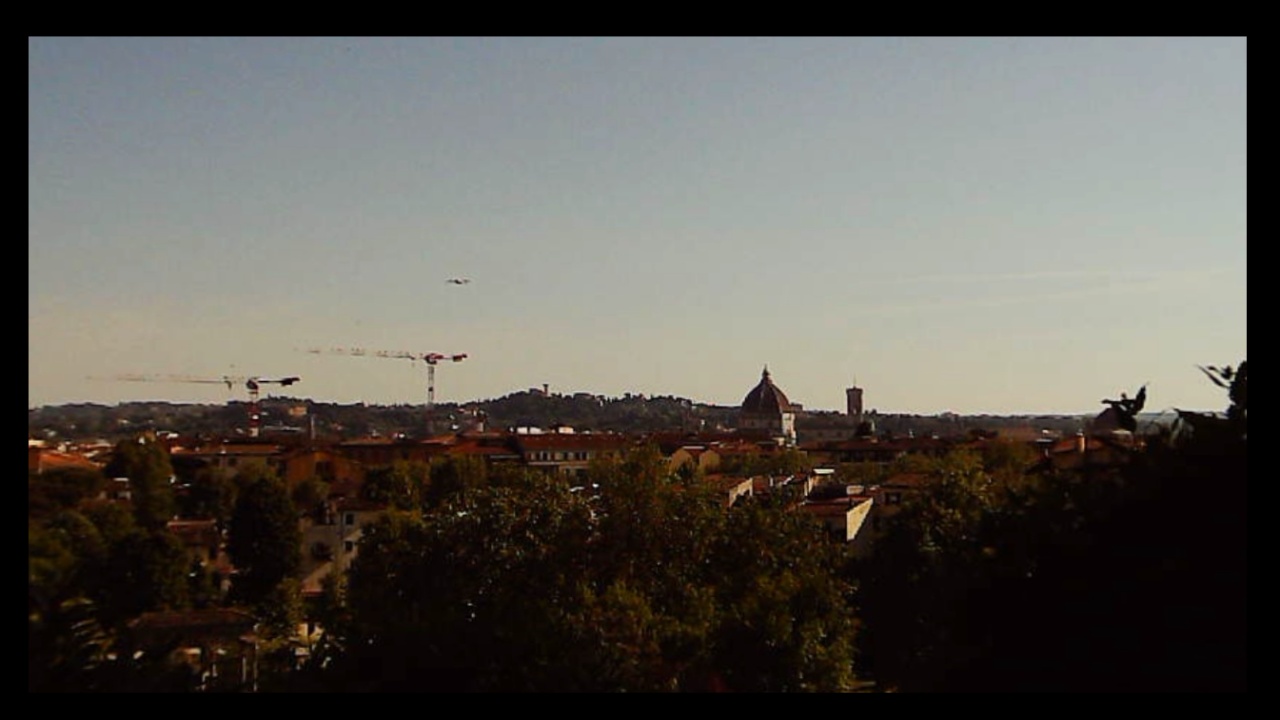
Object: Betafpv air75

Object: DJI Mini 3